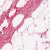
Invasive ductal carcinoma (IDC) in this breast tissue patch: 0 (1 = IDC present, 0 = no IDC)